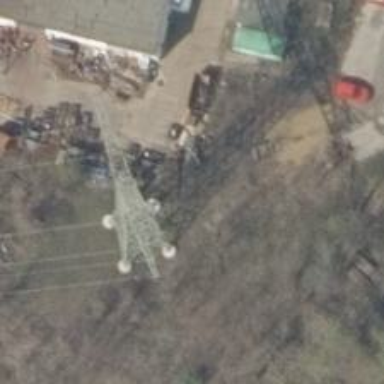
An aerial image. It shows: Power line with three cables.